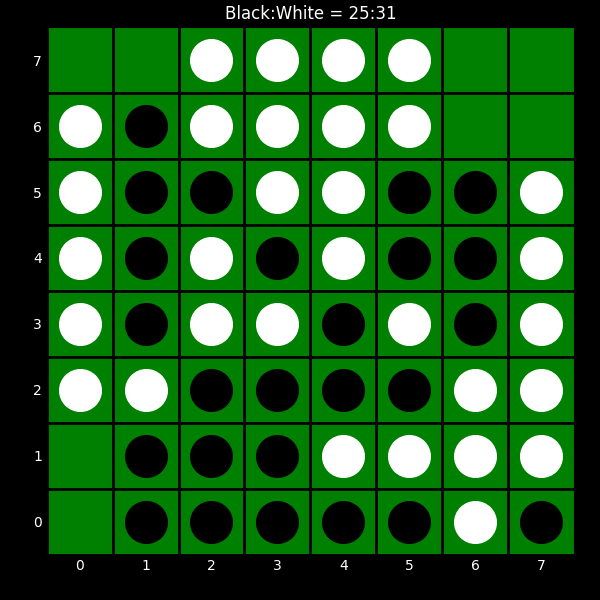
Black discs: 25
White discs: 31